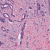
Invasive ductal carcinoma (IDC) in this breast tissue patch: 1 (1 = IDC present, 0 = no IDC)